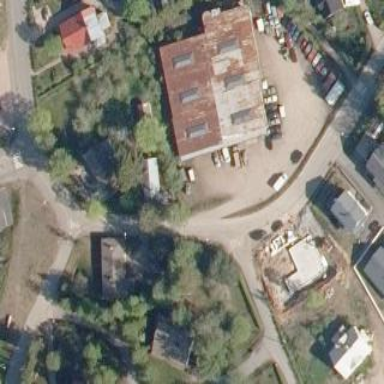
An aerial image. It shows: Commercial building housing car repair shop.